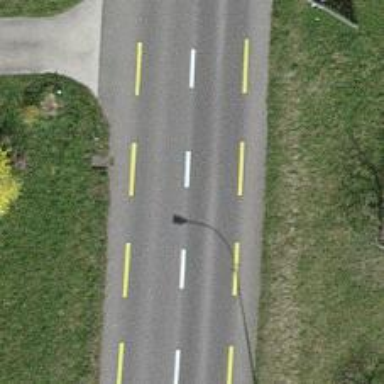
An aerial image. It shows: Asphalt secondary road with dedicated lane for cyclists on both sides.